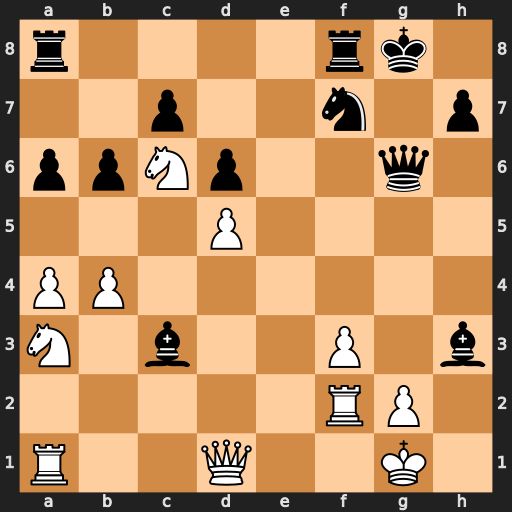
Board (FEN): r4rk1/2p2n1p/ppNp2q1/3P4/PP6/N1b2P1b/5RP1/R2Q2K1
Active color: w
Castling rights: -
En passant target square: -
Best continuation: Ne7+ Kg7 Nxg6